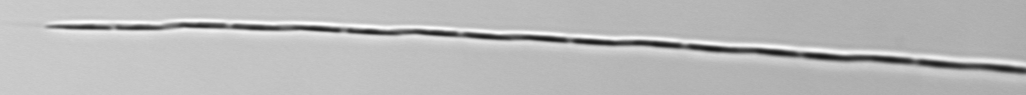
Label: Pseudo-nitzschia